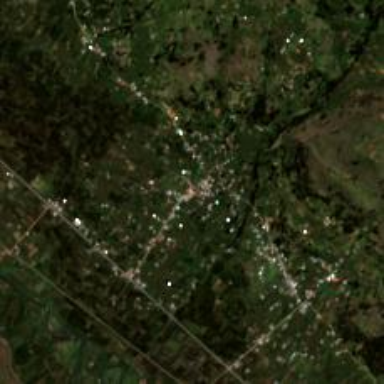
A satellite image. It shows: Town.